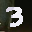
Label: 3